Question: I'm working with three database tables:
- - -
I'm making a page for editing student records. I want to show all the special requirements as checkboxes and check the checkboxes that have previously been assigned to the student. In other words, I want to check the boxes whose values are equal to the values in the 'SpecialRequirementAssignments' table.
I'm getting the following error: '"Warning: Invalid argument supplied for foreach()"'. Have tried my best to use the correct 'foreach' syntax, etc., but it's still not working.
The relevant part of my code. Thanks in advance!
'''
// grab the names of the special requirements
$specialRequirementNamesQuery = "SELECT DISTINCT SpecialRequirementName
FROM SpecialRequirements ORDER BY SpecialRequirementName;" ;
$specialRequirementNames = mysql_query($specialRequirementNamesQuery)
or die(mysql_error());
// grab the names of the special requirements that are selected for this student
$selectedSpecialRequirementsQuery = "SELECT SpecialRequirementName
FROM SpecialRequirementAssignments
WHERE StudentID = " . $StudentID . ";" ;
$selectedSpecialRequirements = mysql_query($selectedSpecialRequirementsQuery)
or die(mysql_error());
$checkedBoxes = mysql_fetch_array($selectedSpecialRequirements);
// create the checkboxes
while ($row = mysql_fetch_array($specialRequirementNames)) {
echo "<input type='checkbox' name='SpecialRequirementName[]' value='"
. $row['SpecialRequirementName'] . "' ";
// if the SpecialRequirementAssignment record is the same as the SpecialRequirementName record, check the box
foreach ($checkedBoxes as $value) {
if($value==$row['SpecialRequirementName']) {
echo "checked";
}
}
echo " /> " . $row['SpecialRequirementName'] . "<br>";
}
'''

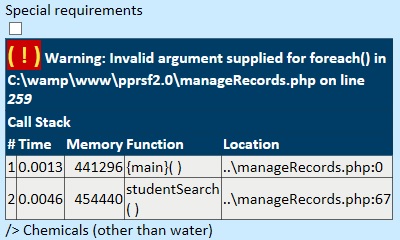
Answer: Thanks to the folks who provided helpful pointers. After a short break from the project, I was able to look at it with fresh eyes, and I think I have the answer. It's working for me, anyway.
'''
// grab the names of the special requirements
$specialRequirementNamesQuery = "SELECT DISTINCT SpecialRequirementName
FROM SpecialRequirements
ORDER BY SpecialRequirementName;" ;
$specialRequirementNames = mysql_query($specialRequirementNamesQuery)
or die(mysql_error());
// create the checkboxes
while ($srn = mysql_fetch_array($specialRequirementNames)) {
echo "<input type='checkbox' name='SpecialRequirementName[]' value='"
. $srn['SpecialRequirementName'] . "' ";
// grab the names of the special requirements that are selected for this student
$selectedSpecialRequirementsQuery = "SELECT SpecialRequirementName
FROM SpecialRequirementAssignments
WHERE StudentID = '" . $StudentID . "';" ;
$selectedSpecialRequirements = mysql_query($selectedSpecialRequirementsQuery)
or die(mysql_error());
// compare the special requirement name to the selected special requirements
// if they're the same, check the box
while ($checkedBoxes = mysql_fetch_array($selectedSpecialRequirements)) {
if(strcmp($srn['SpecialRequirementName'], $checkedBoxes['SpecialRequirementName'])==0) {
echo "checked";
}
}
echo " /> " . $srn['SpecialRequirementName'] . "<br>";
}
'''